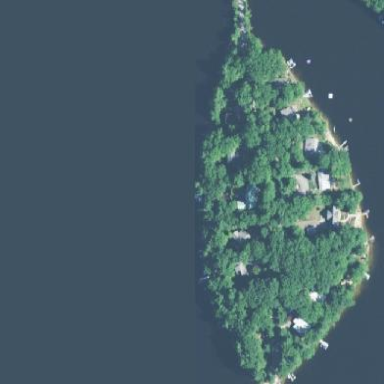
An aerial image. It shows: Image showing island.